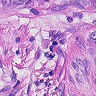
Metastatic tissue present: yes